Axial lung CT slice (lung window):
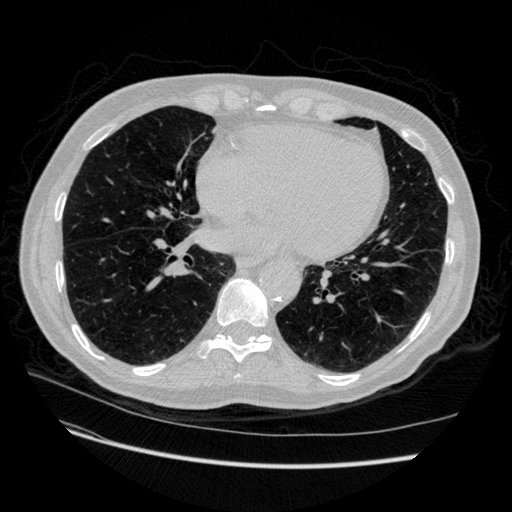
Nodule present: no